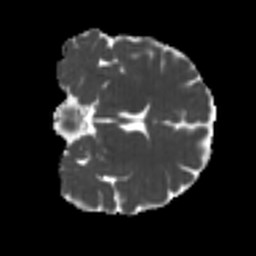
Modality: MD
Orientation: coronal
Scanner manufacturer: siemens
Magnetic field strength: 3 T
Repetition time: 4 s
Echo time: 0.0594 s